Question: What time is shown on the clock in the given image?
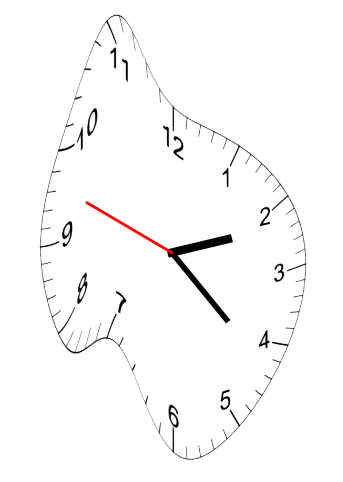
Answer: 02:21:48